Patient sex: F
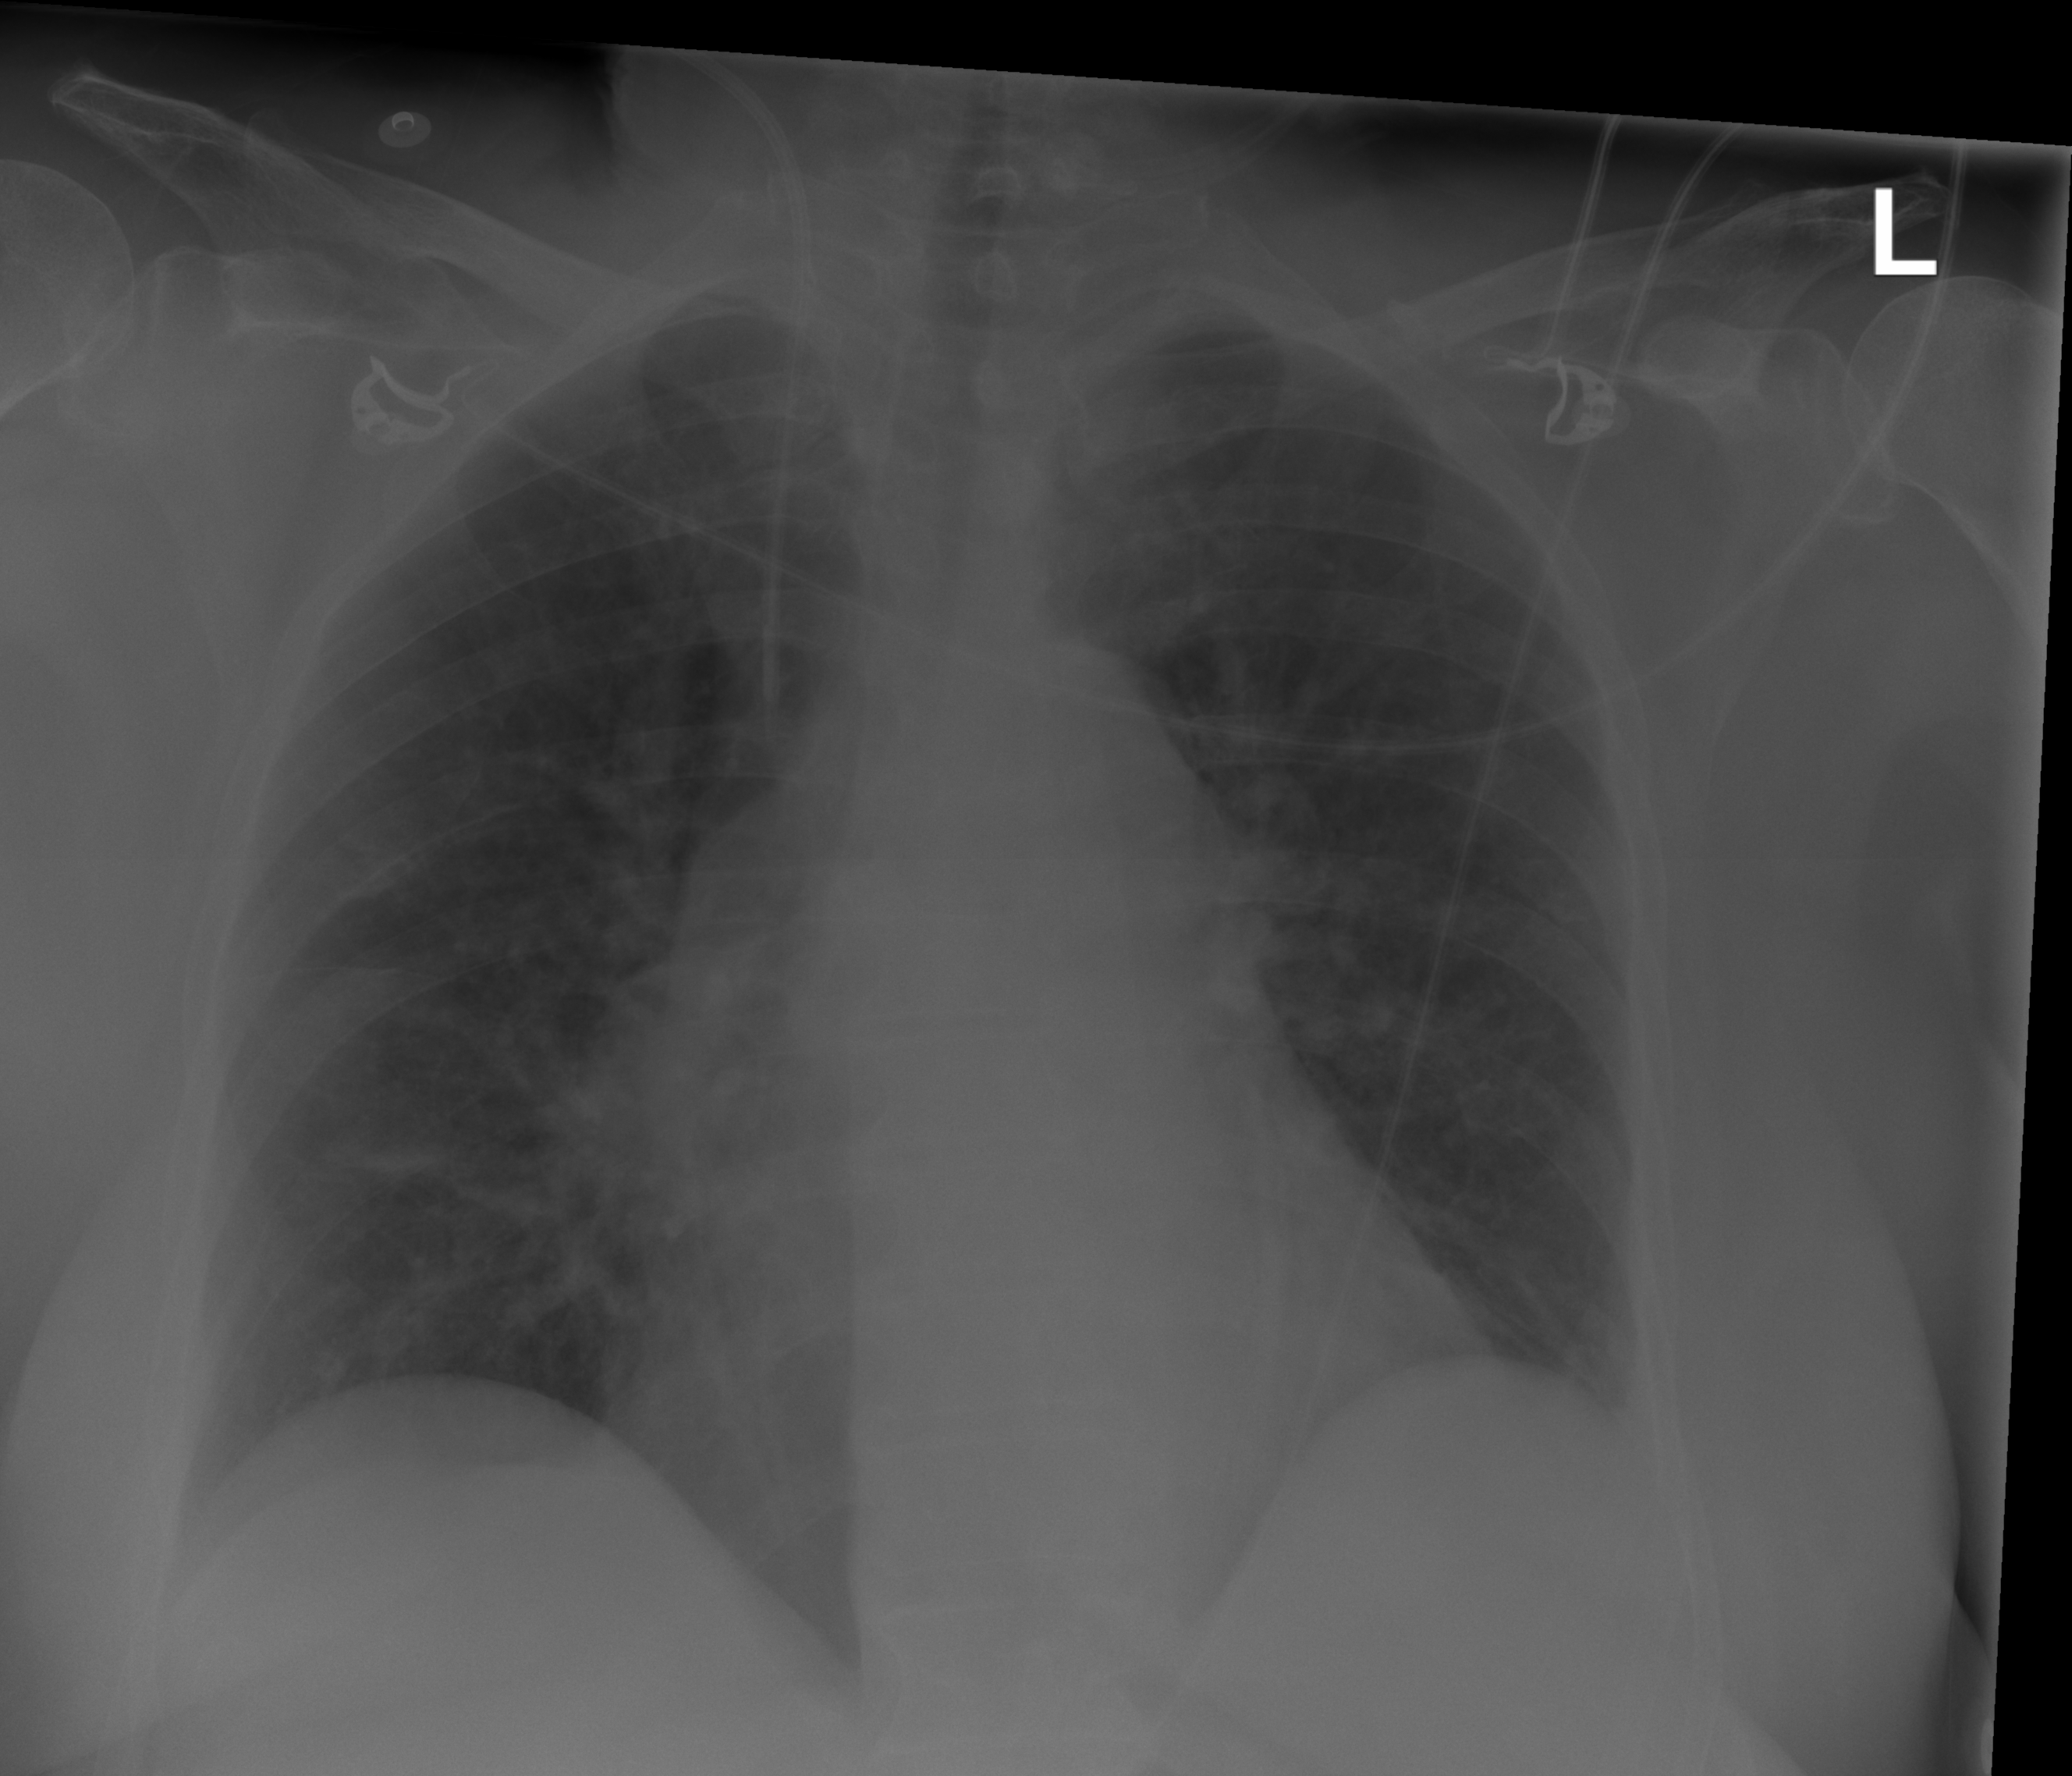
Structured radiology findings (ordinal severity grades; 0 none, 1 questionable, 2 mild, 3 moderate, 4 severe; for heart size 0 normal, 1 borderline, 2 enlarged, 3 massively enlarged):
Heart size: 2
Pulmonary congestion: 2
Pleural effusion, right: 0
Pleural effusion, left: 2
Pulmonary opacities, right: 0
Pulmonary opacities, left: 0
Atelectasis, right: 2
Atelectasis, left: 2